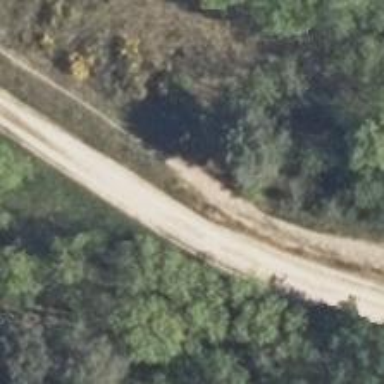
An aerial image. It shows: Sandy track road with grade 4 track type.